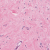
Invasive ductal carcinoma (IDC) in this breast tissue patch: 0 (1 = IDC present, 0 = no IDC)